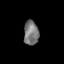
Tissue: skin
Cell type: Epithelial cells
Senescence score: 0.2181
Nuclear area (px): 356
Mean DAPI intensity: 119.202